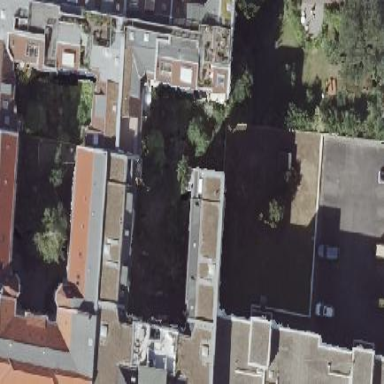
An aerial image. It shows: Apartment building with double saltbox roof shape.